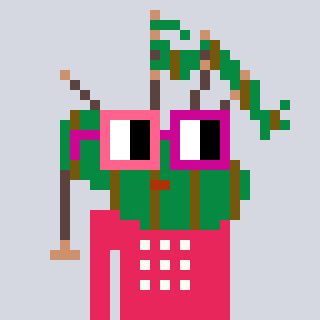
a pixel art character with square pink and red glasses, a bagpipe-shaped head and a redpinkish-colored body on a cool background